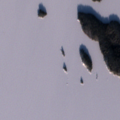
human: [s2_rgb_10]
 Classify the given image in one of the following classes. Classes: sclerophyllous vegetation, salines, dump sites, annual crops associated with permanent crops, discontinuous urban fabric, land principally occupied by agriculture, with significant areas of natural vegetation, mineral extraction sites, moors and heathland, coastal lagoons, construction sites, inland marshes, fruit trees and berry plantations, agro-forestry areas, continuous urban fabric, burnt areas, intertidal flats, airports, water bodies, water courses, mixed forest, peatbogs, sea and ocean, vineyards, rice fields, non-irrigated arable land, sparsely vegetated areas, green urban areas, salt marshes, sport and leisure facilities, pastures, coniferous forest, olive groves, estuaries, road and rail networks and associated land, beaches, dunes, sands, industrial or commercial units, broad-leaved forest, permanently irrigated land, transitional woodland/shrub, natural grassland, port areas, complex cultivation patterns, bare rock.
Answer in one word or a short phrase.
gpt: coniferous forest, water bodies